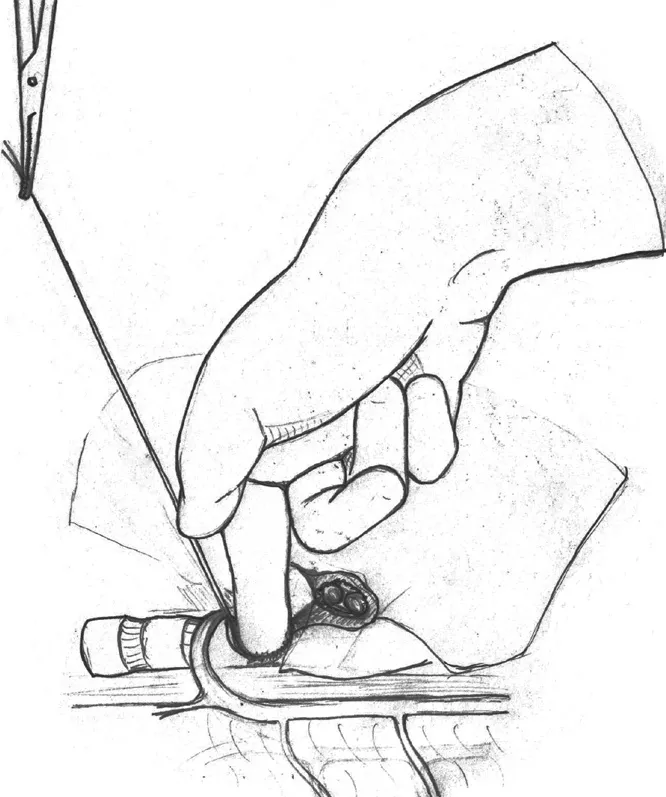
Intraoperative placement of traction suture at the caudal tracheal rim of the defect, allowing simultaneous occlusion of the defect and patency of the left main stem bronchus.
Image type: radiology (x_ray)